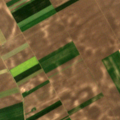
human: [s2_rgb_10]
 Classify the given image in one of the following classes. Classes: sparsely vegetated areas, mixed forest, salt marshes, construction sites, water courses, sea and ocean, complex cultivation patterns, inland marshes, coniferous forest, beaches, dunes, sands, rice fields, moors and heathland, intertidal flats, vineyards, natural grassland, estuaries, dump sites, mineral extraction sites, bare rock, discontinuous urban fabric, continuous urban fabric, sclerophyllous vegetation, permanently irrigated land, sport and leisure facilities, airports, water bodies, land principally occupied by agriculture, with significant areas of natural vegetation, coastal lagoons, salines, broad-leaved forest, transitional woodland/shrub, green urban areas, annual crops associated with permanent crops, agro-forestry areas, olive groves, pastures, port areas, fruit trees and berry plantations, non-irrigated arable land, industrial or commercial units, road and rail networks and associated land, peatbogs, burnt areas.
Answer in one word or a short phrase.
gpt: non-irrigated arable land